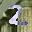
Label: 2